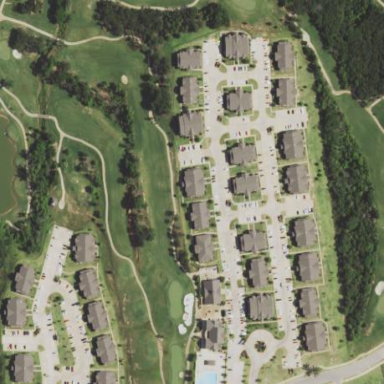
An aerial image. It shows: Golf course.